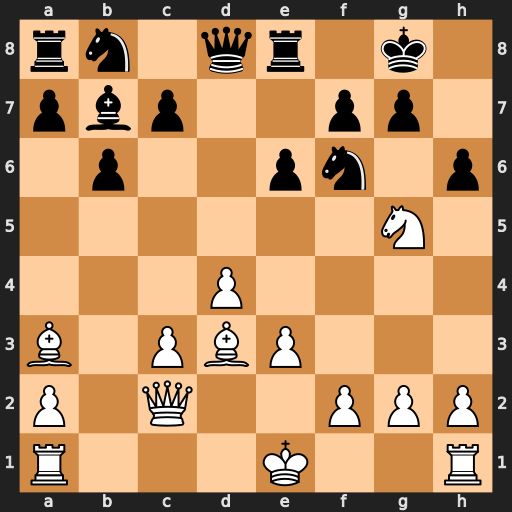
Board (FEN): rn1qr1k1/pbp2pp1/1p2pn1p/6N1/3P4/B1PBP3/P1Q2PPP/R3K2R
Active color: w
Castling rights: KQ
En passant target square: -
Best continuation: Bh7+ Nxh7 Qxh7#